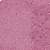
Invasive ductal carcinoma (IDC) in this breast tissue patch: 0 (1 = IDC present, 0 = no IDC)